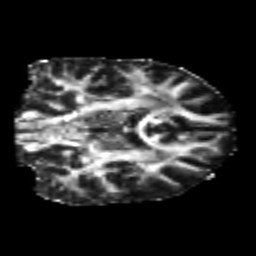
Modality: FA
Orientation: coronal
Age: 26
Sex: male
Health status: healthy
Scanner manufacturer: philips
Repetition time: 7.384 s
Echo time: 0.08599 s